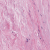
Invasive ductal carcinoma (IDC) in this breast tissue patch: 0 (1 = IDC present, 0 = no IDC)